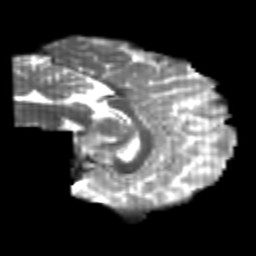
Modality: T2w
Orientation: sagittal
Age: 24
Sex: male
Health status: healthy
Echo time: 0.074 s